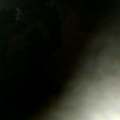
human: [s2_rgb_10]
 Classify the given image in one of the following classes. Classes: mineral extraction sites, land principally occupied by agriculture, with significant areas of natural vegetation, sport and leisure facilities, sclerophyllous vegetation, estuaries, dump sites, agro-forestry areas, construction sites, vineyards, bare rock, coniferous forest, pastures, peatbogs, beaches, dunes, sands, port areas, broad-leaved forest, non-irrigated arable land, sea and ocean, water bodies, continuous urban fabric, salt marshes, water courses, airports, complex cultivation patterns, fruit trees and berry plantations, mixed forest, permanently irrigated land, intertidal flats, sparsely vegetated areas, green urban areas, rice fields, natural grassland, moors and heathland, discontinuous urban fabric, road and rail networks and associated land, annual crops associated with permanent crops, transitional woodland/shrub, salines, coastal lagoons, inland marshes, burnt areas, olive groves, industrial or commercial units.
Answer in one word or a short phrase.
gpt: pastures